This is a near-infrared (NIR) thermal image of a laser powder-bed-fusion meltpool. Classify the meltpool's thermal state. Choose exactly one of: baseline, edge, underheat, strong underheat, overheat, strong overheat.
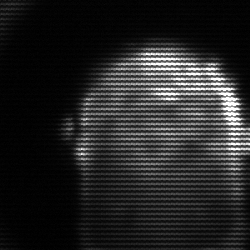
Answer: baseline